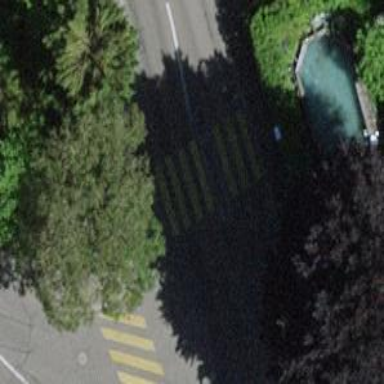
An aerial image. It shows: Marked pedestrian crossing with zebra designation and central island.